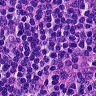
Metastatic tissue present: no